Field crop: maize
Growth stage: 2
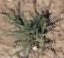
Species: salsola